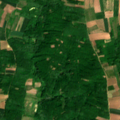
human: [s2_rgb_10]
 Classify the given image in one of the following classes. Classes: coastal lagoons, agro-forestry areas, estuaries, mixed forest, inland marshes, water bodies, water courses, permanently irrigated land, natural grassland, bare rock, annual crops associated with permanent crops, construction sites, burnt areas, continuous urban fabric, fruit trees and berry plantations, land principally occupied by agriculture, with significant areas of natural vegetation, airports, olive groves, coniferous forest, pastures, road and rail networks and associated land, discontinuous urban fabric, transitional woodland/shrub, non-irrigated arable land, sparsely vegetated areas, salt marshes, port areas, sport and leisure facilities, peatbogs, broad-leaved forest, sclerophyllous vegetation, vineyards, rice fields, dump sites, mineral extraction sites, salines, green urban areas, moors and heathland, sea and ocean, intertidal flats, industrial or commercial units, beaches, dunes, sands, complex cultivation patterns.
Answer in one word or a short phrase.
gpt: complex cultivation patterns, land principally occupied by agriculture, with significant areas of natural vegetation, broad-leaved forest